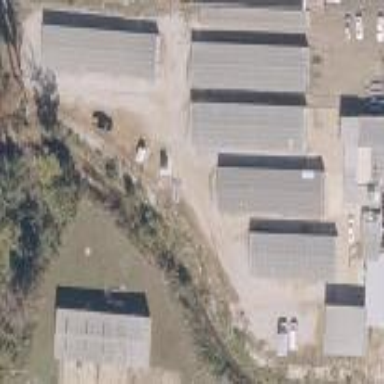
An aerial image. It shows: Storage rental shop.